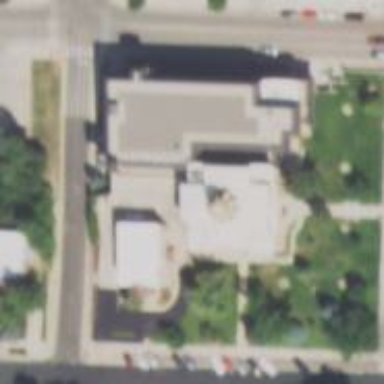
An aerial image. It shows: Historical courthouse building.